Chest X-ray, PA view. Patient: 51 years old, sex M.
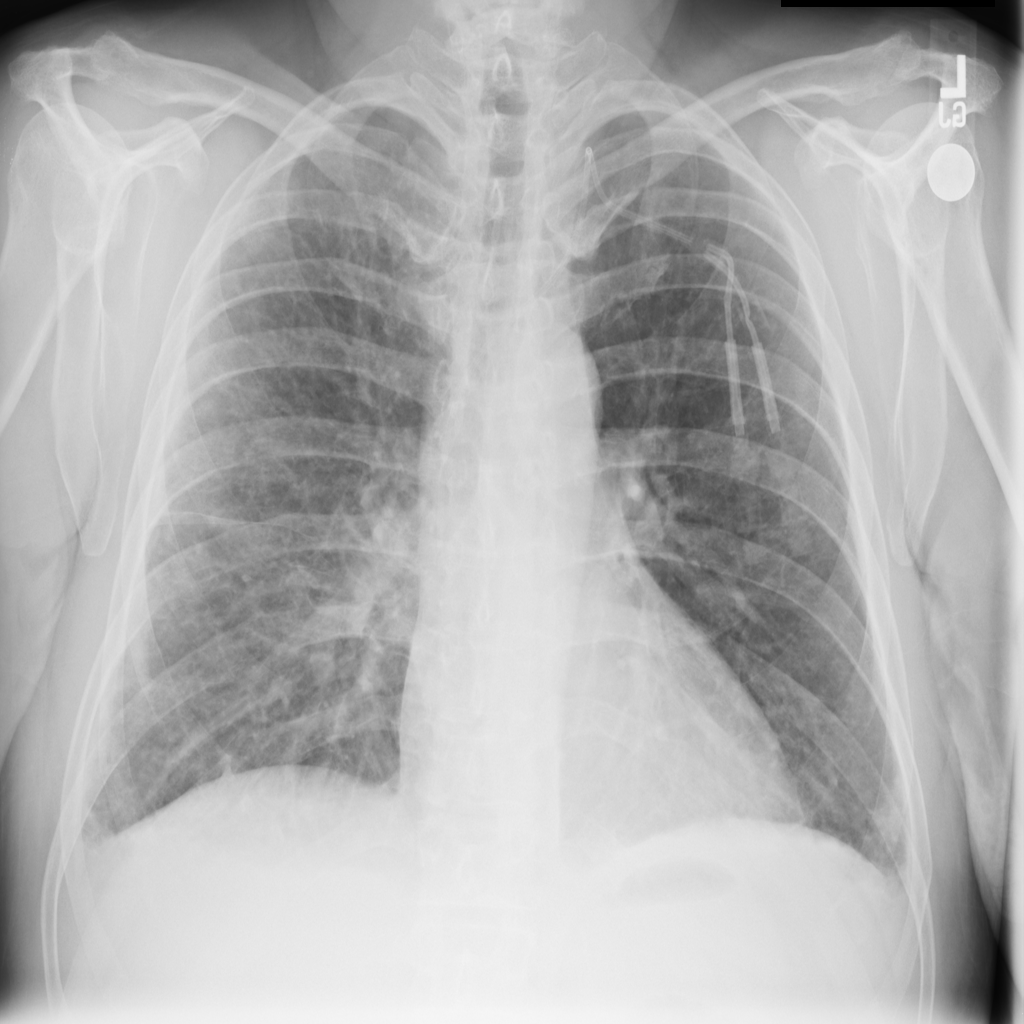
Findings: Effusion, Infiltration